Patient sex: F
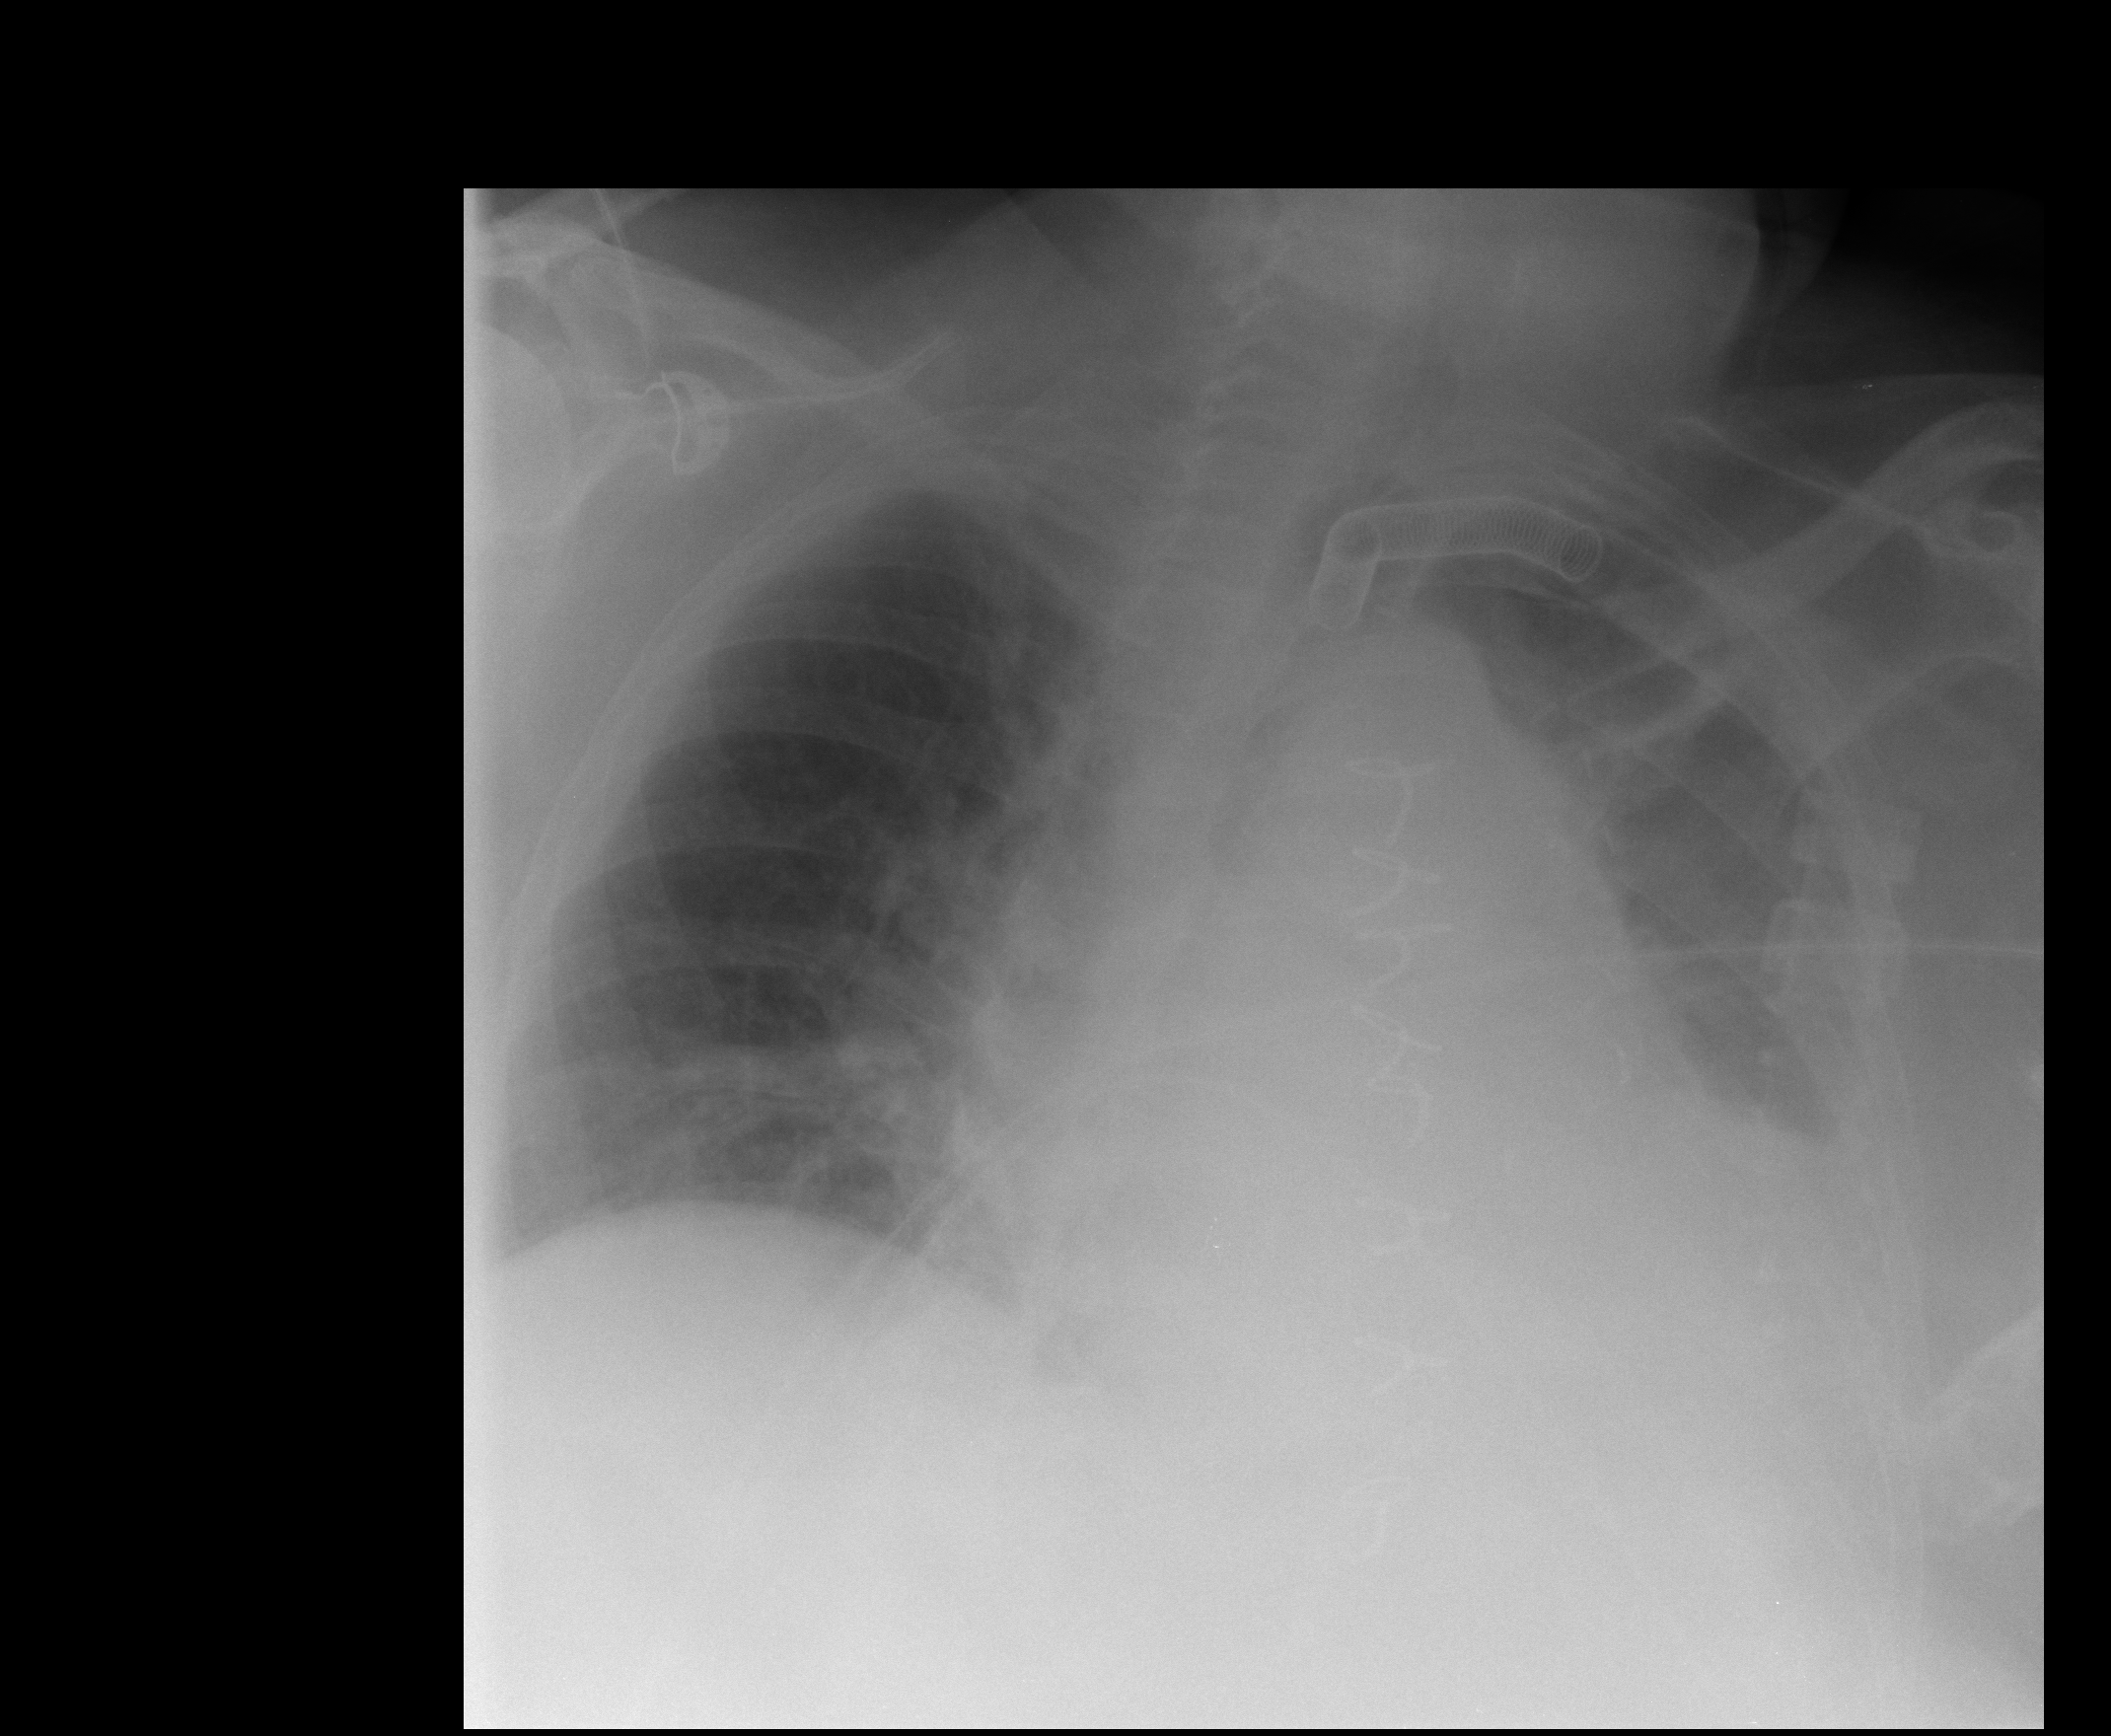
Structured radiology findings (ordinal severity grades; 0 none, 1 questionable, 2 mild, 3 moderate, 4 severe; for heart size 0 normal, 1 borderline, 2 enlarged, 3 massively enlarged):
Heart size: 2
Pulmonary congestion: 2
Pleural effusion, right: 0
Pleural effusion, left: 2
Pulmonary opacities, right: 1
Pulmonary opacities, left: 2
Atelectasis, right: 2
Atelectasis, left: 3